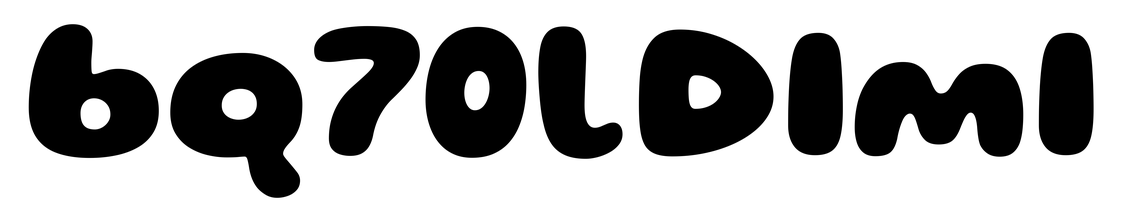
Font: Gluten_ExtraBold